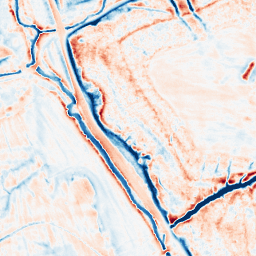
Category: edge_preserving
Decomposition family: anisotropic_diffusion
Decomposition parameters: iterations: 50
kappa: 50
gamma: 0.15
Upsampling method: cubic_mitchell
Upsampling parameters: scale: 8
Upsampling scale: 8